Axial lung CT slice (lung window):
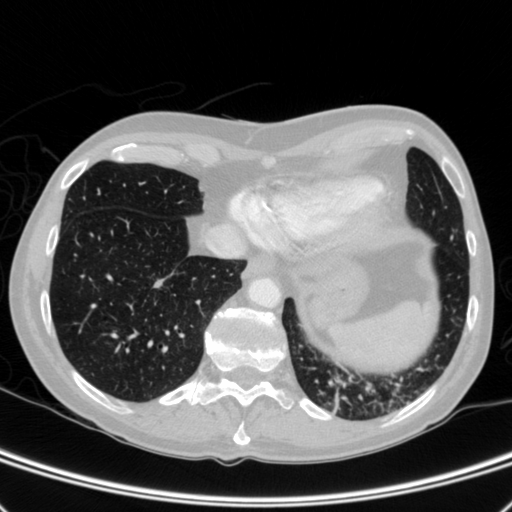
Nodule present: yes
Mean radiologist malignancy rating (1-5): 2.667